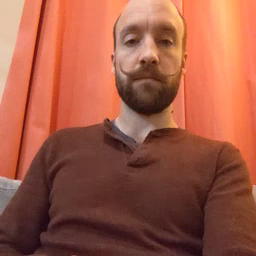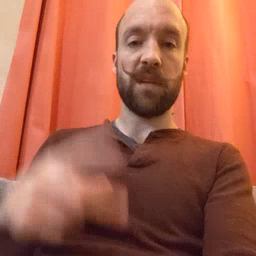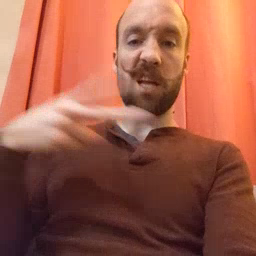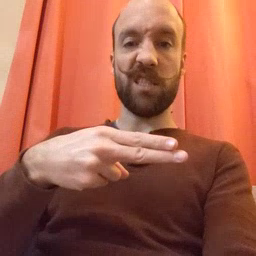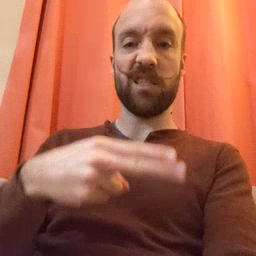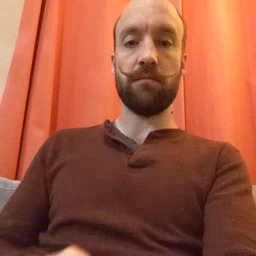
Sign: cut